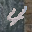
Label: 4